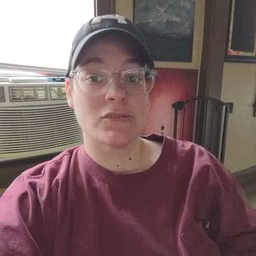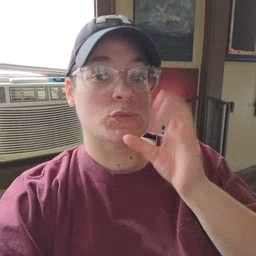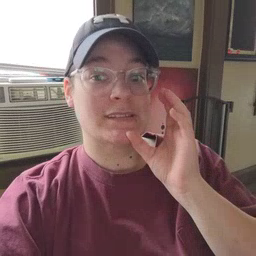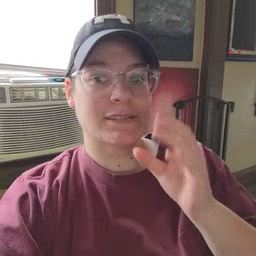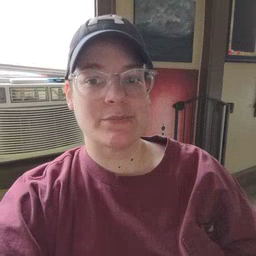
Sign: drink